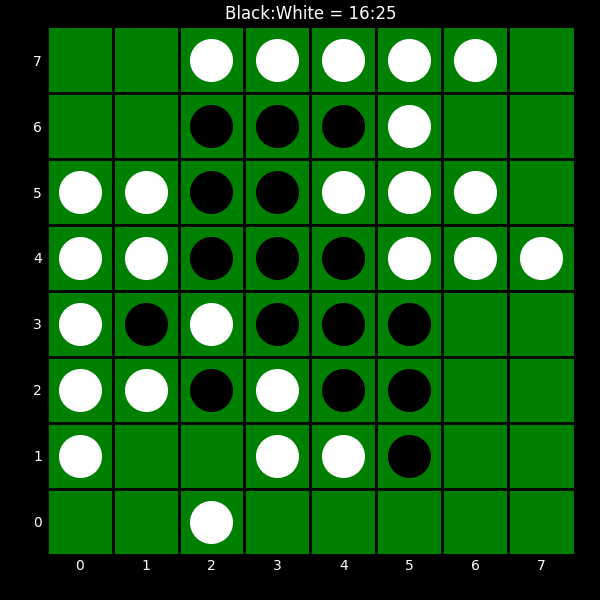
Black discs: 16
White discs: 25